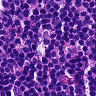
Metastatic tissue present: no